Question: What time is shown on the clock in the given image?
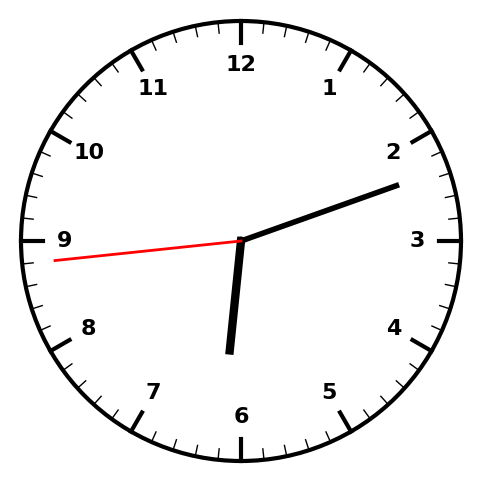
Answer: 06:11:44